Часть A. Свободные колебания с затуханием (1.2 балла) Рассмотрим вертикальный пружинный маятник, состоящий из невесомой пружины с коэффициентом жёсткости $k$, один конец которой закреплён, а к другому концу прикреплён груз массой $m$. При движении со скоростью $\vec{v}$ на него действует сила сопротивления $\vec{F}_{с}=-\beta\vec{v}$, где $\beta$ — известная постоянная величина.Введём ось $x$, направленную вдоль пружины так, что при увеличении координаты $x$ груза длина пружины уменьшается, а в положении равновесия координата груза $x_0=0$. Во всех пунктах частей $\mathrm{A}$-$\mathrm{C}$ шар перемещается только по вертикали.Также введём обозначения:$$\gamma=\cfrac{\beta}{2m}\qquad \omega_0=\sqrt{\cfrac{k}{m}}\quad \gamma<\omega_0{.}$$
Пусть момент времени $t_0=0$ груз находится в начале координат, а проекция его скорости на ось $x$ равна $v_0$. Определите зависимости координаты $x(t)$ и скорости $v_x(t)$ груза от времени $t$. Ответ выразите через $v_0$, $\gamma$, $\omega_0$ и $t$. Пусть $E_0$ — кинетическая энергия груза при прохождении начала координат, а $E_1$ — кинетическая энергия груза при последующем прохождении начала координат с тем же направлением скорости. Определим добротность $Q$ колебательной системы следующим образом: $$Q=\cfrac{2\pi E_0}{E_0-E_1}{.} $$
Получите точное выражение для $Q$. Ответ выразите через $\omega_0$ и $\gamma$.
Часть B. Вынужденные колебания (1.2 балла) Рассмотрим пружинный маятник из части $\mathrm{A}$ задачи. Координата $x_1$ второго конца пружины (к которому не прикреплён груза) изменяется по следующему закону:$$x_1(t)=x_{1(0)}+A_0\sin\Omega t{,}$$где $A_0>0$, а $x_{1(0)}$ соответствует состоянию покоя груза.Далее рассматривайте только установившийся режим движения под действием вынуждающей силы. Используйте введённые ранее величины $\omega_0$ и $\gamma$.
Получите приближённое выражение для добротности $Q$ при слабом затухании ($\gamma\ll\omega_0$). Ответ выразите через $m$, $k$ и $\beta$. Ответ выразите через $m$, $k$ и $\beta$. Ответ выразите через $m$, $k$ и $\beta$.
Отклонение $x$ груза от положения зависит от времени $t$ следующим образом: $$x(t)=A\sin\left(\Omega t+\varphi_0\right) $$x(t)=A\sin\left(\Omega t+\varphi_0\right) $$x(t)=A\sin\left(\Omega t+\varphi_0\right) $$ $$x(t)=A\sin\left(\Omega t+\varphi_0\right) $$ $$x(t)=A\sin\left(\Omega t+\varphi_0\right) $$ Найдите $A$ и $\varphi_0$. Ответы выразите через $A_0$, $\Omega$, $\omega_0$ и $\gamma$. Будем называть резонансной такую циклическую частоту колебаний $\Omega_{рез}$, при которой амплитуда колебаний системы максимальна и обозначается как $A_{рез}$.
Получите точные выражения для резонансной циклической частоты $\Omega_{рез}$ и соответствующей ей амплитуды колебаний $A_{рез}$. Ответы выразите через $\omega_0$, $\gamma$ и $A_0$. Считайте, что $\gamma\sqrt{2}<\omega_0$. Шириной резонансной кривой $\Delta{\omega}$ называется разность максимальной и минимальной циклических частот $\Omega_{max}$ и $\Omega_{min}$ соответственно, при которых амплитуда колебаний меньше резонансной в $\sqrt{2}$ раз.
Часть C. Влияние поля кольца на движение шара (4.2 балла) Сплошной однородный шар массой $m$ и радиусом $R_0$ изготовлен из материала с большим удельным сопротивлением $\rho$. Его центр может перемещаться вдоль оси вращения кольца радиусом $R$, плоскость которого горизонтальна. Силу тока в кольце медленно увеличивают до $I$ и далее поддерживают постоянной. Для определения положения центра шара введём ось $x$ с началом в центре кольца, направленную вверх. Считайте, что диэлектрическая и магнитная проницаемости шара $\varepsilon$ и $\mu$ соответственно равны единице, а радиус шара $R_0$ удовлетворяет условиям: $$R_0\ll{R{,}x}{.} $$ Из общефизических соображений ясно, что при движении шара со скоростью $\vec{v}$ вдоль оси вращения кольца действующая на него со стороны кольца сила имеет вид: $$\vec{F}=-\beta(x)\vec{v}{,} $$ где $\beta(x)$ — коэффициент пропорциональности, зависящий от координаты $x$ центра шара. Начнём с изучения магнитного поля кольца.
Получите приближённые выражения для $\Omega_{рез}$, $A_{рез}$ и $\Delta{\omega}$ при слабом затухании ($\gamma\ll{\omega_0}$). Ответы выразите через $A_0$, $\omega_0$ и $\gamma$.
Найдите индукцию $B_x$ магнитного поля кольца на его оси в точке с координатой $x$. Ответ выразите через $x$, $R$, $I$ и магнитную постоянную $\mu_0$. Рассмотрим исходный шар радиусом $R_0$ с удельным сопротивлением $\rho$, находящийся в однородном магнитном поле $\vec{B}=\vec{e}_xB$. Не изменяя направления, величину магнитного поля изменяют со скоростью $dB/dt=\dot{B}$. Выделим в шаре диск радиусом $r_0$ и толщиной $h\ll{r_0}$, основания которого перпендикулярны оси $x$.
Определите магнитный момент $\vec{m}$ диска. Ответ выразите через $\vec{e}_x$, $r_0$, $h$, $\rho$ и $\dot{B}$.
Определите магнитный момент $\vec{m}$ шара. Ответ выразите через $\vec{e}_x$, $R_0$, $\rho$ и $\dot{B}$. Теперь рассмотрим движение шара вдоль оси кольца со скоростью $v_x$.
Получите производную по времени индукции магнитного поля кольца в центре шара $dB_x/dt$, эквивалентную величине $\dot{B}$. Ответ выразите через $v$, $I$, $R$, $x$ и магнитную постоянную $\mu_0$.
Найдите коэффициент пропорциональности $\beta(x)$. Ответ выразите через $I$, $R$, $x$, $R_0$, $\rho$ и магнитную постоянную $\mu_0$. Воспользуемся полученным результатом для $\beta(x)$ при определении удельного сопротивления шара по свободным колебаниям, а также по амплитудно-частотной характеристике вынужденных колебаний. Шар закрепили на одном из концов невесомой непроводящей пружины с коэффициентом жёсткости $k$. Другой конец пружины закреплён в точке с координатой $x_{1(0)}$. В положении равновесия центр шара расположен на высоте $H\gg{R_0}$ над центром кольца. Отклонение центра шара $\Delta{x}$ от положения равновесия всегда удовлетворяет условию: $$\Delta{x}\ll{R,H}{.} $$ На первом графике представлена зависимость отклонения шара от положения равновесия при собственных колебаниях в некоторых условных единицах. Второй конец пружины при этом неподвижен.На втором графике представлена зависимость амплитуды вынужденных колебаний $A$ от частоты $\Omega$ в некоторых условных единицах. Координата второго конца пружины начинает изменяется по закону:$$x_1(t)=x_{1(0)}+A_0\sin\Omega t{.}$$
Определите удельное сопротивление $\rho$ шара, используемого в первом эксперименте. Ответ выразите через $m$, $k$, $R_0$, $R$, $H$, $I$ и магнитную постоянную $\mu_0$.
Часть D. «Вмороженность» магнитного поля (3.4 балла) Данная часть задачи посвящена изучению магнитного поля, возникающего в результате перемещения очень хороших проводников в них. Рассмотрим следующую конструкцию: Соосно полубесконечному круговому соленоиду радиусом $R$ с плотностью намотки витков $n$ и силой тока $I$ в них расположен очень длинный хорошо проводящий цилиндр массой $m$ радиусом $r\ll{R}$, концы которого расположены по разные стороны от основания соленоида и удалены от него на расстояния, во много раз превышающие его радиус. В изначальном положении цилиндра токи в нём отсутствуют.Из—за высокой проводимости вещества силовые линии индукции магнитного поля оказываются в него вморожены. Это означает, что при перемещении вещества силовые линии индукции магнитного поля будут перемещаться вместе с ним. В данном случае, соответствующем твёрдому телу, это приводит к тому, что индукция магнитного поля в каждой точке цилиндра будет сохраняться при его перемещении, что обусловлено возникновением в стержне круговых токов Фуко.  Индукцию магнитного поля соленоида будем характеризовать осью $z$, направленную наружу соленоида вдоль его оси. Начало оси $z$ совпадает с центром основания соленоида.
Определите удельное сопротивление $\rho$ шара, используемого во втором эксперименте. Ответ выразите через $m$, $k$, $R_0$, $R$, $H$, $I$ и магнитную постоянную $\mu_0$.
Определите индукцию $B_z$ магнитного поля соленоида, а также её производную $dB_z/dz$ в точке с координатой $z$. Ответ выразите через $\mu_0$, $n$, $I$, $R$ и $z$. Пусть цилиндр отклоняют на величину $x\ll{R}$ вдоль оси $z$ от изначального положения.
Определите линейную плотность тока $i$ на поверхности цилиндра в точке с координатой $z$. Ответ выразите через $\mu_0$, $x$ и $dB_z(z)/dz$.
Определите силу $F_x$, действующую на цилиндр со стороны магнитного поля соленоида. Ответ выразите через $\mu_0$, $r$, $R$, $n$, $I$ и $x$. Пусть в изначальном положении цилиндру сообщили скорость $v_0$, направленную вдоль оси $z$.
Получите зависимость перемещения стержня $x$ от времени $t$. Ответ выразите через $\mu_0$, $r$, $R$, $n$, $I$ и $m$.
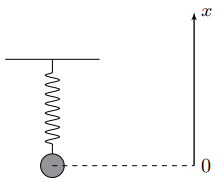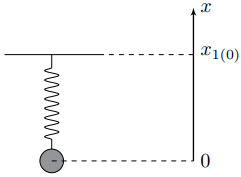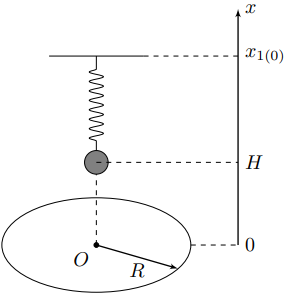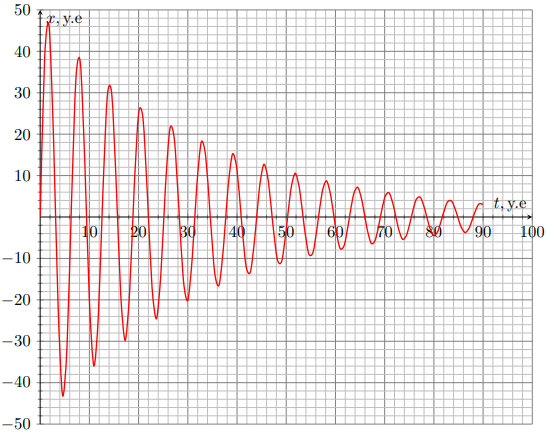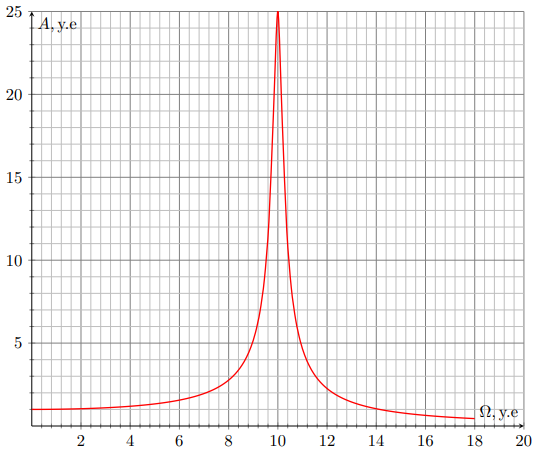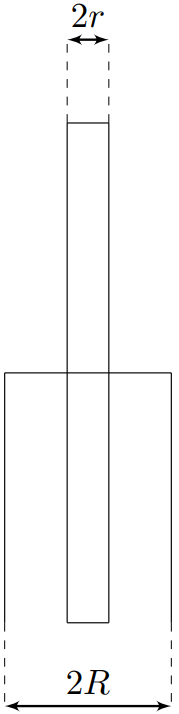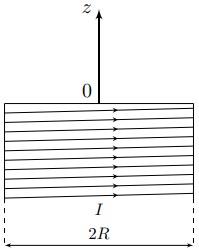
Пусть момент времени $t_0=0$ груз находится в начале координат, а проекция его скорости на ось $x$ равна $v_0$. Определите зависимости координаты $x(t)$ и скорости $v_x(t)$ груза от времени $t$. Ответ выразите через $v_0$, $\gamma$, $\omega_0$ и $t$.
Решение: Запишем уравнение движения груза:$$m\ddot{x}=-\beta\dot{x}-kx\Rightarrow \ddot{x}+\cfrac{\beta}{m}\dot{x}+\cfrac{k}{m}x=0{.}$$С учётом введённых обозначений:$$\ddot{x}+2\gamma\dot{x}+\omega^2_0x=0{.}$$Будем искать решение в комплексной форме: $$x=Re\left\{Ae^{\lambda t}\right\}{,}$$где $A\neq 0$ и $\lambda$ — некоторые комплексные числа.Тогда:$$A\left(\lambda^2+2\gamma\lambda+\omega^2_0\right)=0\Rightarrow{\lambda=-\gamma\pm{i\sqrt{\omega^2_0-\gamma^2}}}{.}$$Решение представляет собой сумму решений, соответствующих разным значениям $\lambda$:$$x(t)=e^{-\gamma t}Re\left\{A_1e^{i\sqrt{\omega^2_0-\gamma^2}t}+A_2e^{-i\sqrt{\omega^2_0-\gamma^2}t}\right\}=Ce^{-\gamma t}\sin\left(\sqrt{\omega^2_0-\gamma^2}t+\varphi_0\right){,}$$где $C$ и $\varphi_0$ — действительные числа.Дифференцируя:$$v_x(t)=Ce^{-\gamma t}\left(\sqrt{\omega^2_0-\gamma^2}\cos\left(\sqrt{\omega^2_0-\gamma^2}t+\varphi_0\right)-\gamma\sin\left(\sqrt{\omega^2_0-\gamma^2}t+\varphi_0\right)\right){.}$$Для момента времени $t=0$ имеем:$$\begin{cases}x(0)=C\sin\varphi_0\\v_x(0)=C\left(\sqrt{\omega^2_0-\gamma^2}\cos\varphi_0-\gamma\sin\varphi_0\right)\end{cases}$$С учётом начальных условий:$$\begin{cases}x(0)=0\\v_x(0)=v_0\end{cases}\Rightarrow\begin{cases}\varphi_0=0\\C=\cfrac{v_0}{\sqrt{\omega^2_0-\gamma^2}}\end{cases}$$Окончательно получим:
Ответ: $$x(t)=\cfrac{v_0}{\sqrt{\omega^2_0-\gamma^2}}e^{-\gamma t}\sin\left(\sqrt{\omega^2_0-\gamma^2}t\right){.}$$
Ответ: $$v_x(t)=\cfrac{v_0\omega_0}{\sqrt{\omega^2_0-\gamma^2}}e^{-\gamma t}\cos\left(\sqrt{\omega^2_0-\gamma^2}t+\arcsin\cfrac{\gamma}{\omega_0}\right){.}$$

Получите точное выражение для $Q$. Ответ выразите через $\omega_0$ и $\gamma$.
Решение: Перепишем выражение для добротности в следующем виде:$$Q=\cfrac{2\pi}{1-\left(\cfrac{v_1}{v_0}\right)^2}{,}$$где $v_1$ — проекция скорости груза при повторном прохождении начала координат с тем же направлением скорости.Величина скорости $v_1$ достигается через период $T$, равный:$$T=\cfrac{2\pi}{\sqrt{\omega^2_0-\gamma^2}}{.}$$Тогда:$$\cfrac{v_1}{v_0}=e^{-\gamma T}=e^{-2\pi\gamma/\sqrt{\omega^2_0-\gamma^2}}{,}$$откуда получим:
Ответ: $$Q=\cfrac{2\pi}{1-e^{-4\pi\gamma/\sqrt{\omega^2_0-\gamma^2}}}{.}$$

Получите приближённое выражение для добротности $Q$ при слабом затухании ($\gamma\ll\omega_0$).  Ответ выразите через $m$, $k$ и $\beta$.
Решение: Разложение знаменателя при $\gamma\ll{\omega_0}$ следующее:$$1-e^{-4\pi\gamma/\sqrt{\omega^2_0-\gamma^2}}\approx 1-e^{-4\pi\gamma/\omega_0}\approx 1-\left(1-\cfrac{4\pi\gamma}{\omega_0}\right)=\cfrac{4\pi\gamma}{\omega_0}{,}$$откуда получим приближение для добротности при слабом затухании $Q$:$$Q\approx\cfrac{\omega_0}{2\gamma}{.}$$Подставляя $\omega_0$ и $\gamma$, получим:
Ответ: $$Q\approx\cfrac{\sqrt{mk}}{\beta(H)}{.}$$

Отклонение $x$ груза от положения зависит от времени $t$ следующим образом:  $$x(t)=A\sin\left(\Omega t+\varphi_0\right)  $$  Найдите $A$ и $\varphi_0$. Ответы выразите через $A_0$, $\Omega$, $\omega_0$ и $\gamma$.
Решение: Уравнение движения следующее:$$m\ddot{x}=k(A_0\sin\Omega t-x)-\beta\dot{x}{,}$$откуда:$$\ddot{x}+2\gamma\dot{x}+\omega^2_0\Delta{x}=\omega^2_0A_0\sin\Omega t{.}$$Будем искать решение в виде:$$x=Re\left\{\hat{A}e^{i\Omega t}\right\}{,}$$где $\hat{A}\neq 0$ — некоторое комплексное число.Тогда:$$\hat{A}\left((\omega^2_0-\Omega^2)+2i\Omega\gamma\right)=\omega^2_0A_0e^{-i\pi/2}{.}$$Выразим $A$:$$\hat{A}=\cfrac{\omega^2_0A_0\left((\omega^2_0-\Omega^2)-2i\Omega\gamma\right)e^{-i\pi/2}}{\left((\omega^2_0-\Omega^2)^2+4\gamma^2\Omega^2\right)}=\cfrac{A_0\omega^2_0e^{-i(\pi/2-\varphi)}}{\sqrt{(\omega^2_0-\Omega^2)^2+4\gamma^2\omega^2_0}}{,}$$где $\varphi$ — аргумент комплексного числа $z=(\omega^2_0-\Omega^2)-2i\Omega\gamma$.Извлекая действительную часть, найдём:$$\Delta{x}(t)=\cfrac{A_0\omega^2_0}{\sqrt{(\omega^2_0-\Omega^2)^2+4\gamma^2\Omega^2}}\sin\left(\Omega t+\varphi\right){.}$$Таким образом:$$A=\cfrac{A_0\omega^2_0}{\sqrt{(\omega^2_0-\Omega^2)^2+4\gamma^2\Omega^2}}\qquad \varphi_0=\varphi{.}$$При определении $\varphi$ есть три случая:$$\varphi=\begin{cases}-\arctan\cfrac{2\gamma\Omega}{\omega^2_0-\Omega^2}\quad\text{при}\quad \Omega{<}\omega_0\\-\cfrac{\pi}{2}\quad\text{при}\quad \Omega=\omega_0\\-\pi-\arctan\cfrac{2\gamma\Omega}{\omega^2_0-\Omega^2}\quad\text{при}\quad \Omega{>}\omega_0\end{cases}$$Таким образом:
Ответ: $$A=\cfrac{A_0\omega^2_0}{\sqrt{(\omega^2_0-\Omega^2)^2+4\gamma^2\Omega^2}}{.}$$$$\varphi_0=\begin{cases}-\arctan\cfrac{2\gamma\Omega}{\omega^2_0-\Omega^2}\quad\text{при}\quad \Omega{<}\omega_0\\-\cfrac{\pi}{2}\quad\text{при}\quad \Omega=\omega_0\\-\pi-\arctan\cfrac{2\gamma\Omega}{\omega^2_0-\Omega^2}\quad\text{при}\quad \Omega{>}\omega_0\end{cases}$$

Получите точные выражения для резонансной циклической частоты $\Omega_{рез}$ и соответствующей ей амплитуды колебаний $A_{рез}$. Ответы выразите через $\omega_0$, $\gamma$ и $A_0$. Считайте, что $\gamma\sqrt{2}<\omega_0$.
Решение: Дифференцируя знаменатель по $\Omega^2$, получим:$$-2(\omega^2_0-\Omega^2)+4\gamma^2=0{,}$$откуда: Подставляя $\Omega_\text{рез}$ в выражение для $A$, находим:
Ответ: $$\Omega_\text{рез}=\sqrt{\omega^2_0-2\gamma^2}{.}$$  Подставляя $\Omega_\text{рез}$ в выражение для $A$, находим:
Ответ: $$A_\text{рез}=\cfrac{A_0\omega^2_0}{2\gamma\sqrt{\omega^2_0-\gamma^2}}{.}$$

Получите приближённые выражения для $\Omega_{рез}$, $A_{рез}$ и $\Delta{\omega}$ при слабом затухании ($\gamma\ll{\omega_0}$).  Ответы выразите через $A_0$, $\omega_0$ и $\gamma$.
Решение: Упрощённые выражения для $\Omega_\text{рез}$ и $A_\text{рез}$ получаются тривиально и принимают следующий вид: Рассмотрим циклическую частоту $\Omega=\Omega_\text{рез}+\Delta\Omega$, где $\Delta\Omega\ll\Omega_\text{рез}$. Величину $\Omega_\text{рез}$ можно считать равной $\omega_0$, поскольку:$$\Omega_\text{рез}=\sqrt{\omega^2_0-2\gamma^2}\approx \omega_0-\cfrac{\gamma^2}{\omega_0}{.}$$Отклонение $\Omega_\text{рез}$ от $\omega_0$ представляет собой величину второго порядка малости.Тогда для подкоренного выражения получим:$$\left(\omega^2_0-\Omega^2\right)^2+4\gamma^2\Omega^2\approx \left(\omega^2_0-\left(\omega_0+\Delta\Omega\right)\right)^2+4\gamma^2\left(\omega_0+\Delta\Omega\right)^2\approx 4\omega^2_0\Delta\Omega^2+4\gamma^2\omega^2_0{.}$$Величина $\Delta{\Omega}$ такова, что подкоренное выражение вдвое больше соответствующего резонансу. Отсюда:$$4\Delta{\Omega}^2\omega^2_0+4\gamma^2\omega^2_0=8\gamma^2\omega^2_0\Rightarrow \Delta{\Omega}_{1{,}2}=\pm\gamma{.}$$Поскольку $\Delta\omega=\Delta\Omega_1-\Delta\Omega_2$, получим:
Ответ: $$\Omega_\text{рез}\approx{\omega_0}\qquad A_\text{рез}\approx{\cfrac{A_0\omega_0}{2\gamma}}{.}$$  Рассмотрим циклическую частоту $\Omega=\Omega_\text{рез}+\Delta\Omega$, где $\Delta\Omega\ll\Omega_\text{рез}$. Величину $\Omega_\text{рез}$ можно считать равной $\omega_0$, поскольку:$$\Omega_\text{рез}=\sqrt{\omega^2_0-2\gamma^2}\approx \omega_0-\cfrac{\gamma^2}{\omega_0}{.}$$Отклонение $\Omega_\text{рез}$ от $\omega_0$ представляет собой величину второго порядка малости.Тогда для подкоренного выражения получим:$$\left(\omega^2_0-\Omega^2\right)^2+4\gamma^2\Omega^2\approx \left(\omega^2_0-\left(\omega_0+\Delta\Omega\right)\right)^2+4\gamma^2\left(\omega_0+\Delta\Omega\right)^2\approx 4\omega^2_0\Delta\Omega^2+4\gamma^2\omega^2_0{.}$$Величина $\Delta{\Omega}$ такова, что подкоренное выражение вдвое больше соответствующего резонансу. Отсюда:$$4\Delta{\Omega}^2\omega^2_0+4\gamma^2\omega^2_0=8\gamma^2\omega^2_0\Rightarrow \Delta{\Omega}_{1{,}2}=\pm\gamma{.}$$Поскольку $\Delta\omega=\Delta\Omega_1-\Delta\Omega_2$, получим:
Ответ: $$\Delta{\omega}=2\gamma{.}$$

Найдите индукцию $B_x$ магнитного поля кольца на его оси в точке с координатой $x$.  Ответ выразите через $x$, $R$, $I$ и магнитную постоянную $\mu_0$.
Решение: Из закона Био-Савара-Лапласа:$$d\vec{B}=\cfrac{\mu_0}{4\pi}\cfrac{\left[\vec{r}\times d\vec{r}\right]}{r^3}{,}$$где $\vec{r}$ — радиус—вектор элемента кольца относительно точки с координатой $x$.Для каждой точки кольца:$$r=\sqrt{R^2+x^2}{.}$$Интеграл по контуру от векторного произведения получим из его геометрического смысла:$$\oint_L\left[\vec{r}\times d\vec{r}\right]=2\vec{S}=2\pi{R}^2\vec{e}_x{,}$$откуда:
Ответ: $$B_x(x)=\cfrac{\mu_0IR^2}{2\left(R^2+x^2\right)^{3/2}}{.}$$

Определите магнитный момент $\vec{m}$ диска.  Ответ выразите через $\vec{e}_x$, $r_0$, $h$, $\rho$ и $\dot{B}$.
Решение: Из закона электромагнитной индукции Фарадея получим:$$\mathcal{E}_\text{инд}=-\cfrac{d\Phi}{dt}=-\pi{r}^2\dot{B}=2\pi rE_\text{вихр}{,}$$откуда:$$E_\text{вихр}=-\cfrac{\dot{B}r}{2}{.}$$Из закона Ома в дифференциальной форме:$$\vec{j}=\cfrac{\vec{E}}{\rho}{,}$$откуда:$$j(r)=-\cfrac{\dot{B}r}{2\rho}{.}$$Момент кольцевого тока высотой $h$ и толщиной $dr$ равен:$$dm_x=\pi{r}^2dI=\pi{r}^2jhdr=-\cfrac{\pi\dot{B}h}{2\rho}r^3dr{,}$$откуда:$$m_x=-\cfrac{\pi\dot{B}h}{2\rho}\int\limits_0^{r_0}r^3dr{.}$$Интегрируя, находим:
Ответ: $$\vec{m}=-\vec{e}_x\cdot{\cfrac{\pi{r}^4_0h\dot{B}}{8\rho}}{.}$$

Определите магнитный момент $\vec{m}$ шара.  Ответ выразите через $\vec{e}_x$, $R_0$, $\rho$ и $\dot{B}$.
Решение: Воспользуемся сферическими координатами (т.е будем отсчитывать угол $\theta$ от положительного направления оси $x$). Тогда для $r_0$ и $h$ имеем:$$r_0=R_0\sin\theta\qquad h=d(R_0(1-\cos\theta))=R_0\sin\theta d\theta{.}$$Тогда для элемента магнитного момента шара имеем:$$dm_x=-\cfrac{\pi{R}^5_0\dot{B}}{8\rho}\sin^5\theta d\theta{,}$$откуда:$$m_x=-\cfrac{\pi{R}^5_0\dot{B}}{8\rho}\int\limits_{0}^{\pi}\sin^5\theta d\theta{.}$$Проинтегрируем полученное выражение с помощью подстановки $x=\cos\theta$:$$\int\limits_{0}^{\pi}\sin^5\theta d\theta=\int\limits_{-1}^{1}(1-x^2)^2dx=\int\limits_{-1}^{1}(1-2x^2+x^4)dx=\left(x-\cfrac{2x^3}{3}+\cfrac{x^5}{5}\right)\Biggl|_{-1}^{1}=\cfrac{16}{15}{,}$$откуда:
Ответ: $$\vec{m}=-\vec{e}_x\cdot\cfrac{2\pi{R}^5_0\dot{B}}{15\rho}{.}$$

Получите производную по времени индукции магнитного поля кольца в центре шара $dB_x/dt$, эквивалентную величине $\dot{B}$.  Ответ выразите через $v$, $I$, $R$, $x$ и магнитную постоянную $\mu_0$.
Решение: При движении шара индукция магнитного поля $B_x(x)=B_x(x(t))$, т.е является сложной функцией времени, поэтому имеем:$$\dot{B_x}=\cfrac{dB_x}{dt}=\cfrac{dB_x}{dx}\cfrac{dx}{dt}=v\cfrac{dB_x}{dx}$$Найдём производную $dB_x/dx$:$$\cfrac{dB_x}{dx}=-\cfrac{3\mu_0IR^2x}{2(R^2+x^2)^{\frac{5}{2}}}{,}$$откуда:
Ответ: $$\dot{B}=-\cfrac{3\mu_0IR^2xv}{2(R^2+x^2)^{\frac{5}{2}}}{.}$$

Найдите коэффициент пропорциональности $\beta(x)$.  Ответ выразите через $I$, $R$, $x$, $R_0$, $\rho$ и магнитную постоянную $\mu_0$.
Решение: Поскольку шар движется вдоль оси $x$:$$\vec{F}=m_x\cdot\cfrac{\partial\vec{B}}{\partial x}=\vec{e}_x\cdot m_x\cfrac{dB_x}{dx}{.}$$Для магнитного момента $m_x$ имеем:$$m_x=-\cfrac{2\pi{R}^5_0v}{15\rho}\cdot\cfrac{dB_x}{dx}{,}$$откуда:$$F_x=-\cfrac{2\pi{R}^5_0}{15\rho}\left(\cfrac{dB_x}{dx}\right)^2v{.}$$Подставляя $dB_x/dx$, находим:
Ответ: $$\beta(x)=\cfrac{3\pi\mu^2_0I^2R^4R^5_0x^2}{10\rho(R^2+x^2)^5}{.}$$

Определите удельное сопротивление $\rho$ шара, используемого в первом эксперименте.  Ответ выразите через $m$, $k$, $R_0$, $R$, $H$, $I$ и магнитную постоянную $\mu_0$.
Решение: Первый пик достигается при значении $\Delta{x}\approx{47~\text{у.е}}$, а 12-ый - при $\Delta{x}\approx{6~\text{у.е}}$.Отсюда:$$\cfrac{\gamma}{\sqrt{\omega^2_0-\gamma^2}}\approx{\cfrac{\ln\left(\cfrac{47}{6}\right)}{11\cdot{2\pi}}}\approx{0{,}0297}\Rightarrow \cfrac{\gamma}{\omega_0}\approx 0{.}03\ll{1}{.}$$При этом имеем:$$\cfrac{\omega_0}{2\gamma}=\cfrac{\sqrt{mk}}{\beta(H)}{,}$$откуда:$$\beta(H)\approx{\cfrac{2\gamma\sqrt{mk}}{\omega_0}}{,}$$и окончательно
Ответ: $$\rho=15{.}7\cdot\cfrac{\mu^2_0I^2R^5_0R^4H^2}{\sqrt{mk}(R^2+H^2)^5}$$

Определите удельное сопротивление $\rho$ шара, используемого во втором эксперименте.  Ответ выразите через $m$, $k$, $R_0$, $R$, $H$, $I$ и магнитную постоянную $\mu_0$.
Решение: Из выражения для резонансной амплитуды найдём:$$Q=\cfrac{A_\text{рез}}{A_0}=\cfrac{\sqrt{mk}}{\beta(H)}\approx 25$$откуда окончательно:
Ответ: $$\rho=23{.}6\cfrac{\mu^2_0I^2R^5_0R^4H^2}{\sqrt{mk}(R^2+H^2)^5}$$

Определите индукцию $B_z$ магнитного поля соленоида, а также её производную $dB_z/dz$ в точке с координатой $z$. Ответ выразите через $\mu_0$, $n$, $I$, $R$ и $z$.
Решение: Из теоремы о телесном угле для магнитного поля имеем:$$B_z=\cfrac{\mu_0i\Omega_\text{бок}}{4\pi}{,}$$где $i=In$ — линейная плотность токов соленоида, а $\Omega_\text{бок}$ — телесный угол, под которым видна его боковая поверхность.Телесный угол, под которым видна боковая поверхность соленоида, равен телесному углу, под которым видно его основание из точки с координатой $z$, поэтому имеем:$$\Omega_\text{бок}=2\pi(1-\cos\alpha)=2\pi\left(1-\cfrac{z}{\sqrt{z^2+R^2}}\right){.}$$Таким образом: Дифференцируя, находим:
Ответ: $$B_z=\cfrac{\mu_0nI}{2}\left(1-\cfrac{z}{\sqrt{z^2+R^2}}\right){.}$$  Дифференцируя, находим:
Ответ: $$\cfrac{dB_z}{dz}=-\cfrac{\mu_0nIR^2}{2(R^2+z^2)^{3/2}}{.}$$

Определите линейную плотность тока $i$ на поверхности цилиндра в точке с координатой $z$. Ответ выразите через $\mu_0$, $x$ и $dB_z(z)/dz$.
Решение: Поскольку снаружи цилиндра индукцию магнитного поля можно считать равной индукции магнитного поля соленоида, имеем:$$B_{z(in)}=B_z(z-x)\qquad B_{z(out)}=B(z){.}$$Из теоремы о циркуляции для индукции магнитного поля получим:$$(B_{z(in)}-B_{z(out)})\approx -x\cfrac{dB_z}{dz}=\mu_0ix{,}$$откуда:
Ответ: $$i(z)=-\cfrac{x}{\mu_0}\cfrac{dB_z}{dz}{.}$$

Определите силу $F_x$, действующую на цилиндр со стороны магнитного поля соленоида. Ответ выразите через $\mu_0$, $r$, $R$, $n$, $I$ и $x$.
Решение: Магнитный момент бесконечно малого участка цилиндра составляет:$$dm_z=i(z)\pi r^2dz{.}$$Для действующей на него силы $dF_x$ имеем:$$dF_x=dm_z\cfrac{dB_z}{dz}{.}$$Подставляя выражение для $i$, получим:$$dF_x=-\cfrac{\pi{r}^2x}{\mu_0}\left(\cfrac{dB_z}{dz}\right)^2dz{.}$$Воспользуемся выражением для $dB_z/dz$:$$dF_x=-\cfrac{\mu_0\pi{r}^2n^2I^2xR^4dz}{4(R^2+z^2)^3}{,}$$откуда с учётом большого удаление концов цилиндра от оснований соленоида:$$F_x\approx -\cfrac{\mu_0\pi{r}^2n^2I^2R^4x}{4}\int\limits_{-\infty}^{\infty}\cfrac{dz}{(R^2+z^2)^3}{.}$$Воспользуемся заменой переменной $z=R\operatorname{tg}\varphi$ и получим:$$F_x=\cfrac{\mu_0\pi{r}^2n^2I^2R^4x}{4}\int\limits_{-\infty}^{\infty}\cfrac{dz}{(R^2+z^2)^3}=\cfrac{\mu_0\pi{r}^2n^2I^2x}{4R}\int\limits_{-\pi/2}^{\pi/2}\cos^4\varphi d\varphi{.}$$Вычислим последний интеграл:$$\int\limits_{-\pi/2}^{\pi/2}\cos^4\varphi d\varphi=\int\limits_{-\pi/2}^{\pi/2}\left(\cfrac{1+\cos 2\varphi}{2}\right)^2d\varphi=\int\limits_{-\pi/2}^{\pi/2}\left(\cfrac{1}{4}+\cfrac{\cos 2\varphi}{2}+\cfrac{\cos^22\varphi}{4}\right)d\varphi=$$$$=\int\limits_{-\pi/2}^{\pi/2}\left(\cfrac{1}{4}+\cfrac{\cos 2\varphi}{2}+\cfrac{1}{4}\left(\cfrac{1+\cos 4\varphi}{2}\right)\right)d\varphi=\int\limits_{-\pi/2}^{\pi/2}\left(\cfrac{3}{8}+\cfrac{\cos 2\varphi}{2}+\cfrac{\cos 4\varphi}{8}\right)d\varphi=$$$$=\left(\cfrac{3\varphi}{8}+\cfrac{\sin 2\varphi}{4}+\cfrac{\sin 4\varphi}{32}\right)\Biggl|_{-\pi/2}^{\pi/2}=\cfrac{3\pi}{8}{.}$$Таким образом:
Ответ: $$F_x=-\cfrac{3\pi^2\mu_0\pi r^2n^2I^2}{32R}x{.}$$

Получите зависимость перемещения стержня $x$ от времени $t$. Ответ выразите через $\mu_0$, $r$, $R$, $n$, $I$ и $m$.
Решение: Запишем уравнение движения цилиндра:$$m\ddot{x}=-\cfrac{3\mu_0\pi^2 r^2n^2I^2}{32R}x\Rightarrow \omega^2_0=\cfrac{3\mu_0\pi^2 r^2n^2I^2}{32mR}\Rightarrow x(t)=A\sin\omega_0t+B\cos\omega_0t{.}$$Определим константы $A$ и $B$ из начальных условий:$$\begin{cases}x(0)=B=0\\v_x(0)=\omega_0A=v_0\end{cases}\Rightarrow A=\cfrac{v_0}{\omega_0}$$Таким образом:
Ответ: $$x(t)=v_0\sqrt{\cfrac{32mR}{3\mu_0\pi^2{r}^2n^2I^2}}\sin\sqrt{\cfrac{3\mu_0\pi^2 r^2n^2I^2}{32mR}}t{.}$$
Темы:
T, Механика, Колебания, Сборы XY, X, Движение в магнитном поле, Вынужденные колебания, 2024, Добротность